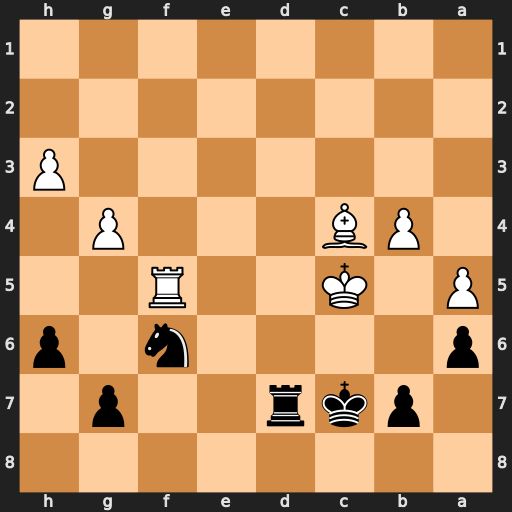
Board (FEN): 8/1pkr2p1/p4n1p/P1K2R2/1PB3P1/7P/8/8
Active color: b
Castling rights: -
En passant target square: -
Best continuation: Ne4#